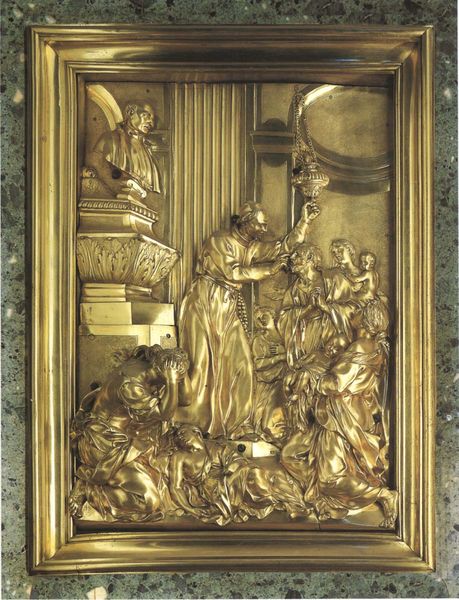
Titel: Ignatius-Altar (hl. Ignatius von Loyola)
Künstler: Andrea Pozzo
Standort: Rom, Il Gesù (EU - I - Latium)
Schlagwörter: gott, gruppe, kopf, mann, frauen, menschen, frau, lampe, männer, szene, säule, menge, wand, rahmen, sockel, stehen, tod, tot, bild, kirche, geistlicher, gold, kutte, kind, kinder, relief, bilderrahmen, liegen, bischof, büste, liegend, religion, denkmal, weinen, beten, gebet, altar, verzweiflung, kanzel, dramatik, priester, segnung, weihrauch, mönch, predigt, heiliger, heilige, rosenkranz, guss, zuhörer, christentum, handkuss, pater, and, goldschmied, heilen, gol, haiden, schmid, selig, weihung, ofper, weihrauchbehälter, goldschmid